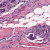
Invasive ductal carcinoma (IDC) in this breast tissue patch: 1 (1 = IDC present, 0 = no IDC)